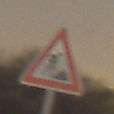
Verkehrszeichen: Arbeitsstelle
Umgebung: Outdoor, Nature
Tageszeit: Night
Wetter: Clear
Licht: Natural
Jahreszeit: NotSpecified
Kontrast: LowContrast